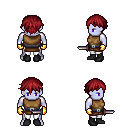
a pixel art fantasy rpg character, male body template, dark elf, purple skin, leather chest armor, white pants, brunette short bangs hairstyle, gold gloves, black shoes, dagger, four views (front, back, left, right), 2x2 character sprite sheet, small pixel art, hard edges, no anti-aliasing